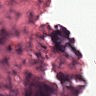
Metastatic tissue present: no